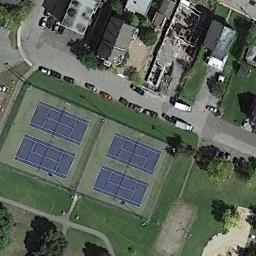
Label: tennis_court